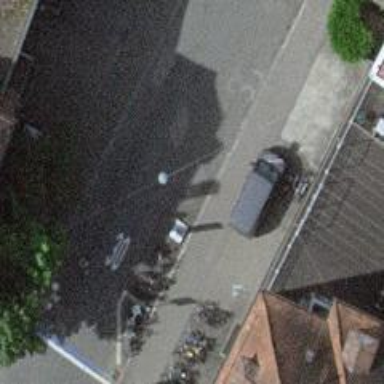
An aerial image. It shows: Bicycle rental service.